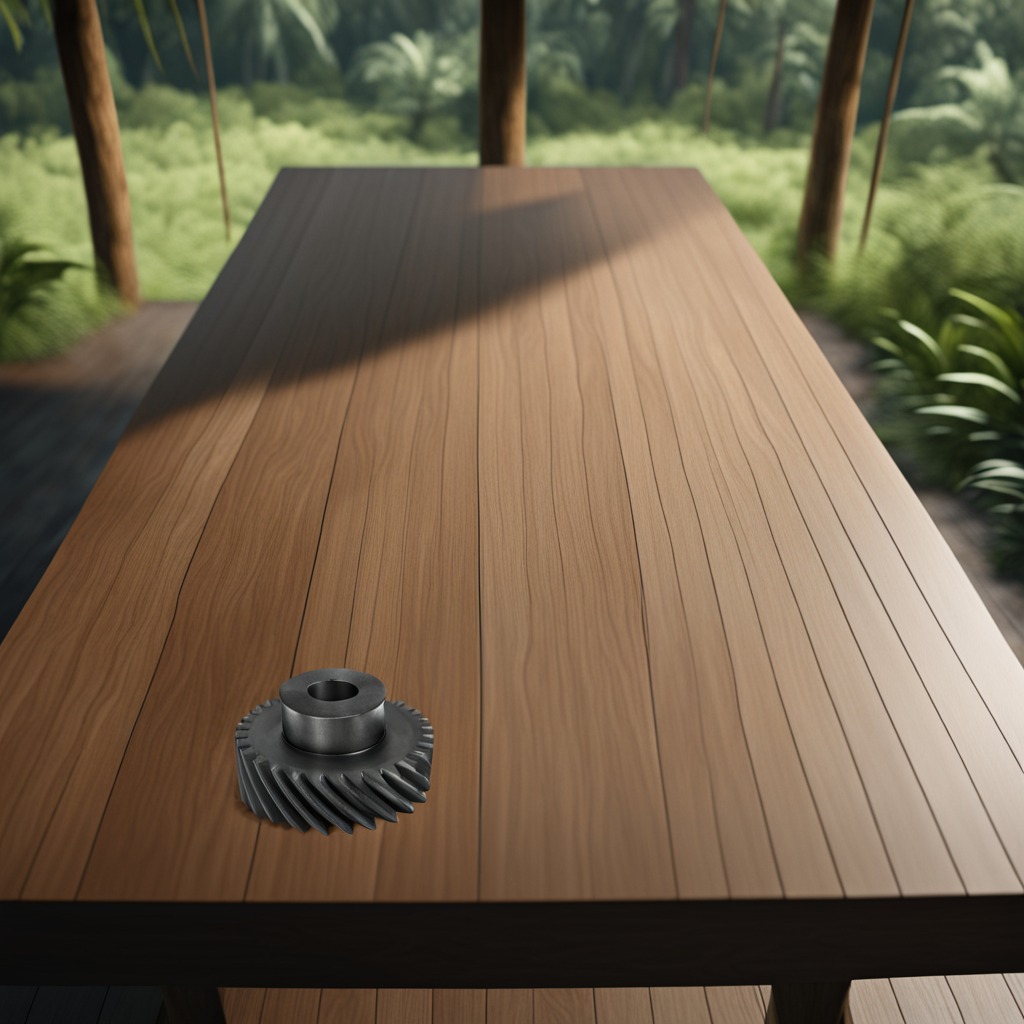
A steel gear with teeth is lying on the wooden table inside a jungle field workshop tent.